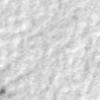
Label: no_change